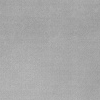
Atmospheric dust classification: dusty